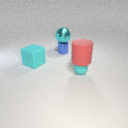
large cyan rubber cube to the left of small blue metal cylinder